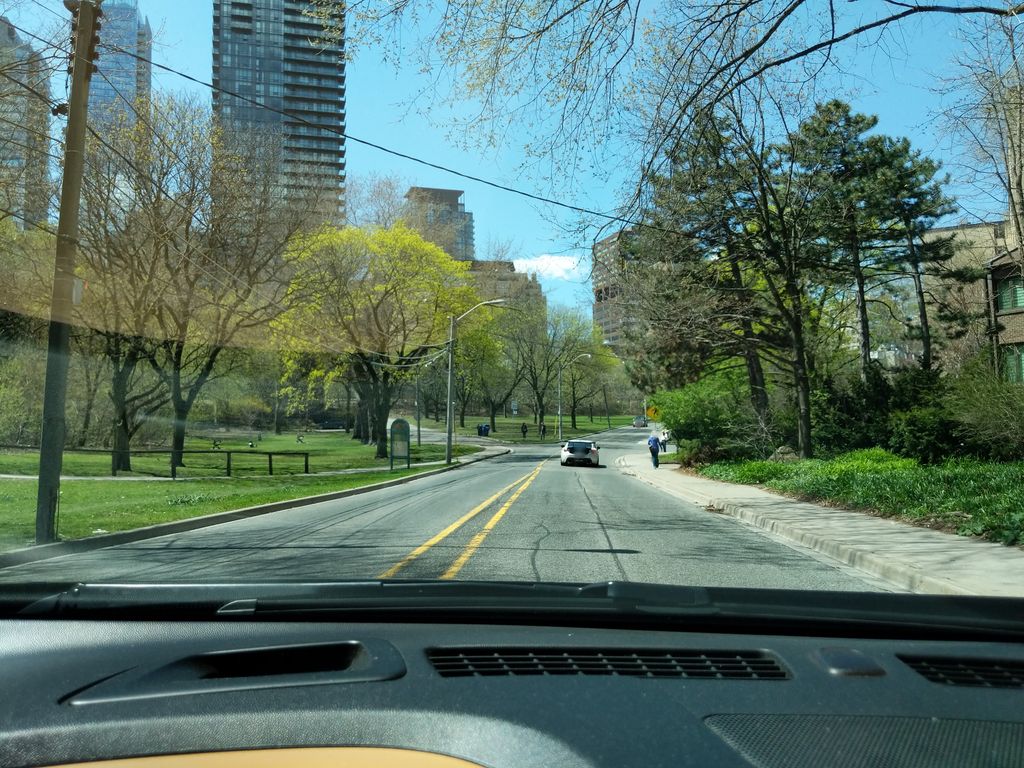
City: toronto